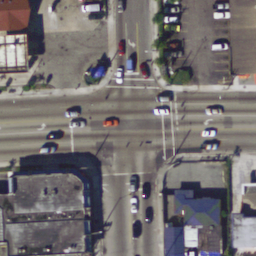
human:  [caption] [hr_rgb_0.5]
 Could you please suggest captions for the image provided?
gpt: An intersection with some cars on the road .

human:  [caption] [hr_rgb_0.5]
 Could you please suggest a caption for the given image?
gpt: An intersection with some houses and plants at the corners .

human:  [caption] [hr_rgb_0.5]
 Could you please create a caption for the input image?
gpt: An intersection only with some houses and plants at the corners .

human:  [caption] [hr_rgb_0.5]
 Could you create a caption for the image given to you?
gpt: An intersection with two roads vertical to each other .

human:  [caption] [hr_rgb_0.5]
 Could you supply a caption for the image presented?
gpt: An intersection with two roads vertical to each other .